Brain MRI, t1w sequence, axial 2D slice.
Patient: age 28, sex F, weight 95 kg, height 1.95 m
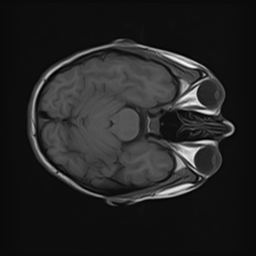